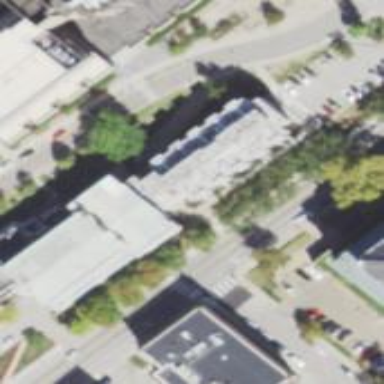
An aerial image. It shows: View of university building.